Field crop: maize
Growth stage: 2
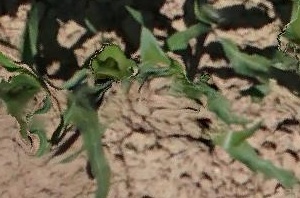
Species: maize